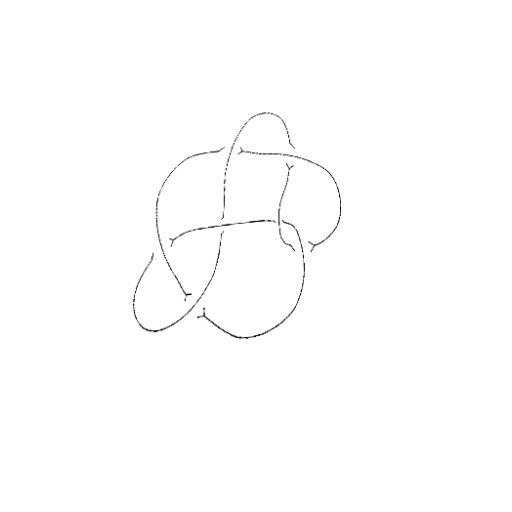
Crossing number: 7